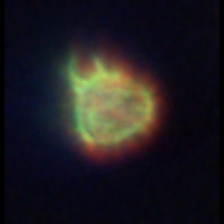
Taxon: Ciliates
Group: Other